Question: I have a Couchbase (v 2.0.1) cluster with the following specifications:
- - - -
Currently I have 201.000.000 documents in this bucket and only 200GB of disk in use.
I'm getting the following warning every minute for every node:
'''
Metadata overhead warning. Over 51% of RAM allocated to bucket "my-bucket" on node "my-node" is taken up by keys and metadata.
'''
The Couchbase documentation states the following:
> Indicates that a bucket is now using more than 50% of the allocated
RAM for storing metadata and keys, reducing the amount of RAM
available for data values.
I understand that this could be a helpful indicator that I may need to add nodes to my cluster but I think this should not be necessary given the amount of resources available to the bucket.
General Bucket Analytics:

How could I know what is generating so much metadata?
Is there any way to configure the tolerance percentage?
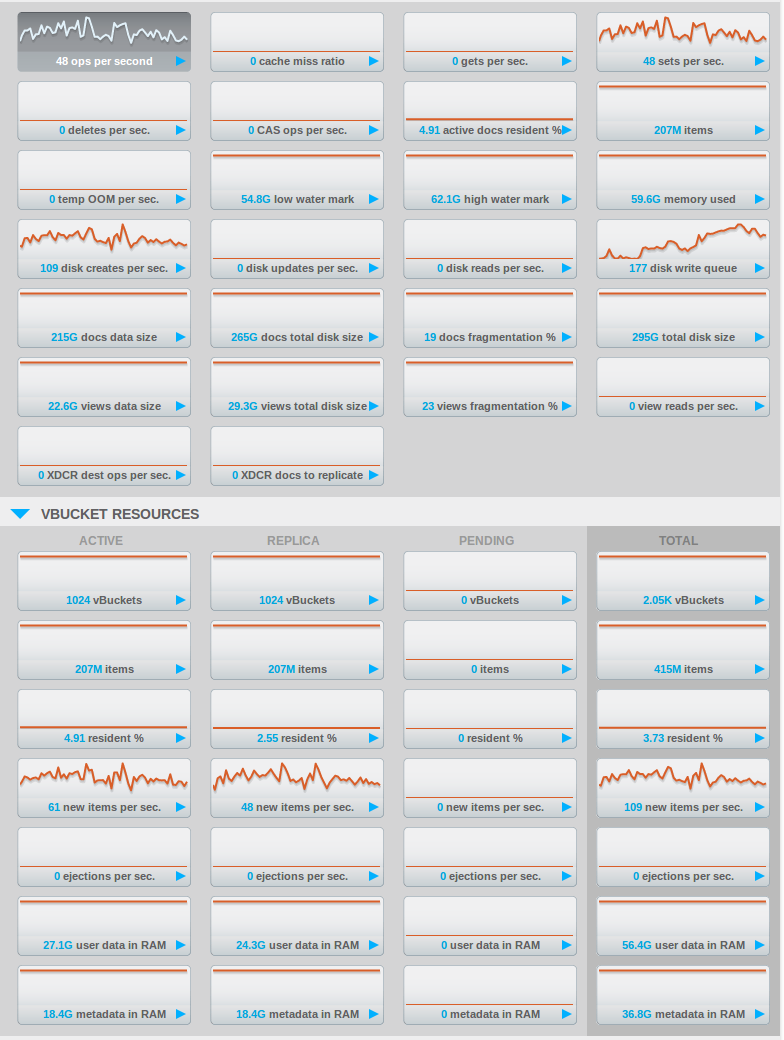
Answer: Every document has metadata and a key stored in memory. The metadata is 56 bytes. Add that to your average key size and multiply the result times your document count to arrive at the total bytes for metadata and key in memory. So the RAM required is affected by the doc count, your key size, and the number of copies (replica count + 1). You can find details at <URL>. The specific formula there is:
'''
(documents_num) * (metadata_per_document + ID_size) * (no_of_copies)
'''
You can get details about the user and metadata being used by your cluster from the console (or via REST or command line interface). Look at the 'VBUCKET RESOURCES' section. The specific values of interest are 'user data in RAM' and 'metadata in RAM'. From your screenshot, you are definitely running up against your memory capacity. You are over the low water mark, so the system will eject inactive replica documents from memory. If you cross the high water mark, the system will then start ejecting active documents from memory until it reaches the low water mark. any requests for ejected documents will then require a background disk fetch. From your screenshot, you have less than 5% of your active documents in memory already.
It is possible to change the warning metadata warning threshold in the 2.5.1 release. There is a script you can use located at <URL>. Or you can simply leverage the curl command from the script and plug in the right values for your cluster. As far as I know, this will not work prior to 2.5.1.
Please keep in mind that while these alerts (max overhead and max disk usage) are now tunable, they are there for a reason. Hitting either of these alerts (especially in production) at the default values is a major cause for concern and should be dealt with as soon as possible by increasing RAM and/or disk on every node, or adding nodes. The values are tunable for special cases. Even in development/testing scenarios, your nodes' performance may be significantly impaired if you are hitting these alerts. For example, don't draw conclusions about benchmark results if your nodes' RAM is over 50% consumed by metadata.